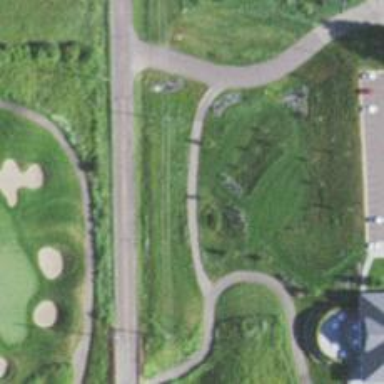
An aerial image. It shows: Path for both road and golf.